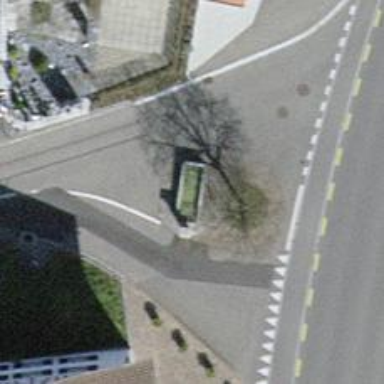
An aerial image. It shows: Beautiful fountain.